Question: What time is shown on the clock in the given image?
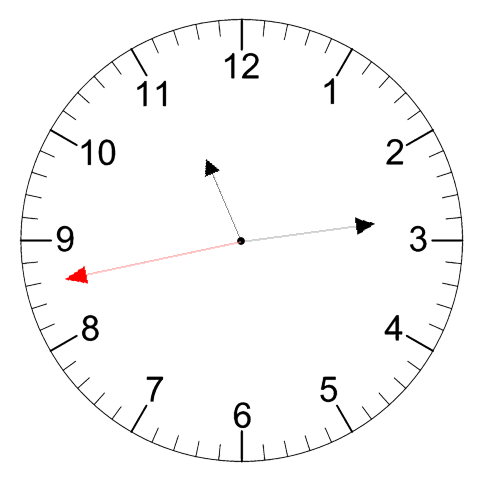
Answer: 11:13:43